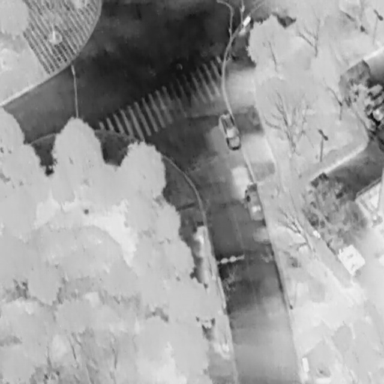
There are two Cars in the infrared image.